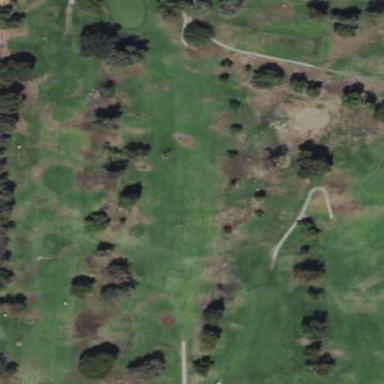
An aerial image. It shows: Area of rough grass used for golf.